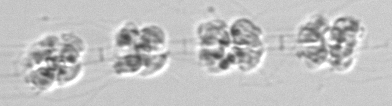
Label: Leptocylindrus_mediterraneus